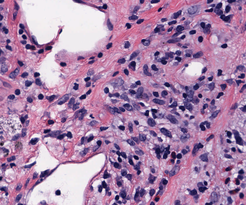
Tumor epithelial tissue: no
Tumor-associated stroma tissue: yes
Normal tissue: no